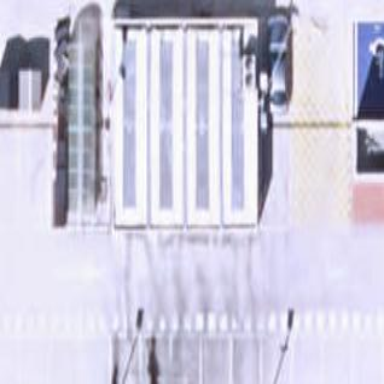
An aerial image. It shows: Industrial building.